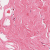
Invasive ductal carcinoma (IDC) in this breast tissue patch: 0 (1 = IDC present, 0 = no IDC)